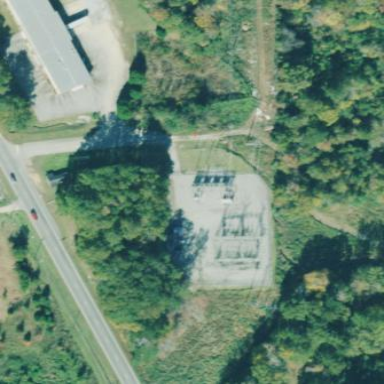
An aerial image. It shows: Distribution substation surrounded by fence.